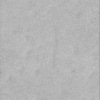
Label: not_dusty